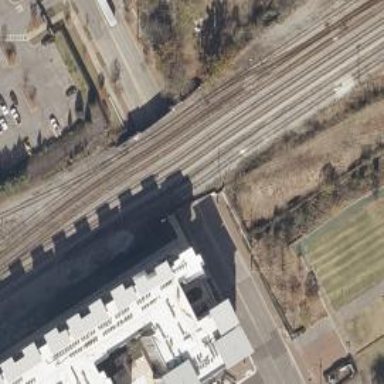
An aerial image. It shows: Railway siding with rails.